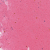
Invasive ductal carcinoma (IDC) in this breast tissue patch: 0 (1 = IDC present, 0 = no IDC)